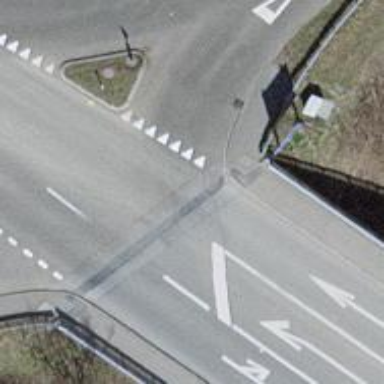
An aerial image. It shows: Asphalt road classified as primary highway.